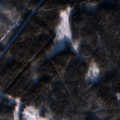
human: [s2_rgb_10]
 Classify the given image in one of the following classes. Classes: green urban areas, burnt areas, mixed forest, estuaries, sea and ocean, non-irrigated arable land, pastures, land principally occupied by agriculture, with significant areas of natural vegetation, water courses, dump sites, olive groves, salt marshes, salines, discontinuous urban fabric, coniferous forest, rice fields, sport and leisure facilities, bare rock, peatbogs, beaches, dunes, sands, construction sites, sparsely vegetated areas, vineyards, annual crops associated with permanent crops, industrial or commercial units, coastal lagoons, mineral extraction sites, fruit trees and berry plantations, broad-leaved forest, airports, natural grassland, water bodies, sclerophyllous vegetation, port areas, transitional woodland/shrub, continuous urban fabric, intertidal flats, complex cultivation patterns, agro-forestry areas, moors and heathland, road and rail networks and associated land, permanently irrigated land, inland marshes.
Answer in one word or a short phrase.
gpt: coniferous forest, mixed forest, transitional woodland/shrub